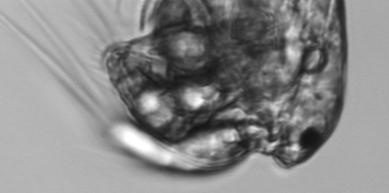
Label: zooplankton